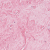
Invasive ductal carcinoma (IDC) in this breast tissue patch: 0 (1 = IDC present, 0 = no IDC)